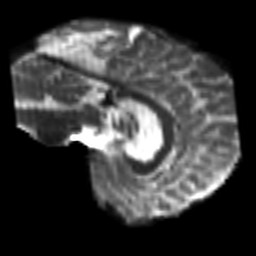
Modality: T2w
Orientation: sagittal
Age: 67
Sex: female
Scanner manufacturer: siemens
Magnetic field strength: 3 T
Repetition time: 7.3 s
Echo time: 0.087 s